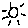
Label: sun